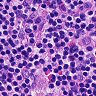
Metastatic tissue present: no